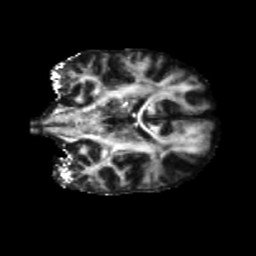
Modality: FA
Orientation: coronal
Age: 39
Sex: female
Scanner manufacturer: siemens
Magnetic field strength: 3 T
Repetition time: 5.25 s
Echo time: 0.08 s